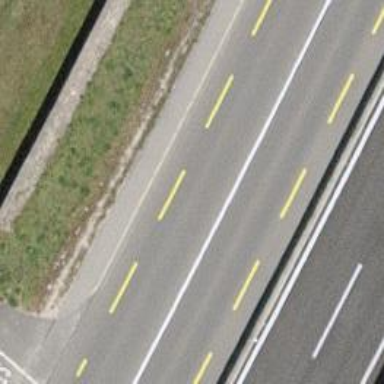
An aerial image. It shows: Primary highway with designated cycle lane.